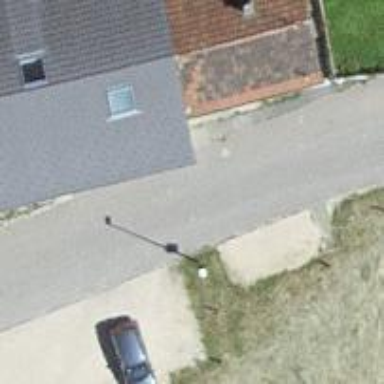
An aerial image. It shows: Smooth asphalt road in residential area.